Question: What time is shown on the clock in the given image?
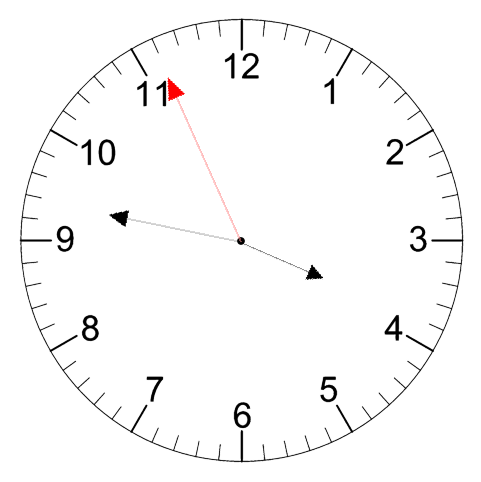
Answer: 03:46:56